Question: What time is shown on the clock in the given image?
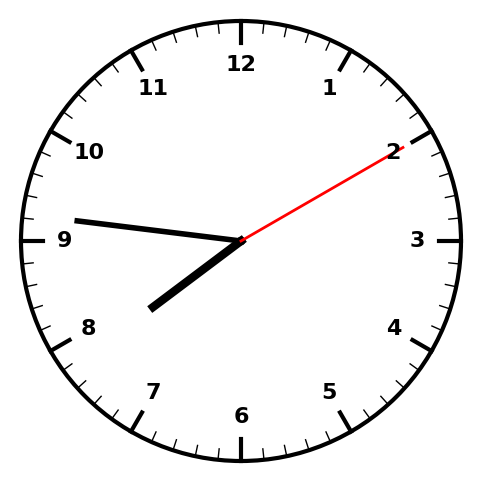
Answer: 07:46:10